Question: I need to create a chart using D3.jswith the following layout

As you can see, my is any difficulty in placing the labels properly aligned (the left and right corners of the bars respectively)
As far as I could get ...
'''
var cxNext, data, height, labelScale, margin, parentHeight, parentWidth, percentScale, svg, width, xScale;
parentWidth = document.body.clientWidth;
parentHeight = document.body.clientHeight;
margin = {
top: 0,
right: 0,
bottom: 0,
left: 0
};
width = parentWidth - margin.left - margin.right;
height = 700 - margin.top - margin.bottom;
data = [{
label: "PRODUCT 1",
percent: 0.5
}, {
label: "PRODUCT 2",
percent: 0.5
}];
xScale = d3.scale.linear().range([0, width]).domain([0, 100]);
labelScale = d3.scale.ordinal().domain(data.map(function(p) {
return p.label;
})).rangeRoundBands([0, width]);
cxNext = 0;
data.forEach(function(d) {
d.cx = cxNext;
return cxNext = xScale(d.percent * 100);
});
percentScale = d3.scale.ordinal().domain(data.map(function(d) {
return d.percent * 100 + "%";
})).rangeRoundBands([0, width]);
svg = d3.select("#chart").append("svg").attr({
width: width + margin.left + margin.right,
height: height + margin.top + margin.bottom
});
svg.selectAll(".bar").data(data).enter().append("rect").attr({
"class": "bar",
width: function(d) {
return xScale(d.percent * 100);
},
height: height,
x: function(d) {
return d.cx;
},
y: function(d) {
return 0;
},
fill: function(d, i) {
return "rgb(0, " + ((i + 10) * 15) + ", 0)";
}
});
svg.append("g").attr("class", "x axis").attr("transform", "translate(0," + (height - 40) + ")").call(d3.svg.axis().scale(labelScale));
/*
svg.append("g")
.attr("class", "x axis percent")
.attr("transform", "translate(0," + (height-65) + ")")
.call d3.svg.axis().scale(percentScale)
*/
'''
'''
.bar:hover { fill: green; }
.axis {
font: 12px sans-serif;
fill: white;
font-weight: bold;
}
.percent { font: 20px sans-serif; }
.axis path, .axis line { fill: none; }
'''
'''
<script src="https://cdnjs.cloudflare.com/ajax/libs/d3/3.4.11/d3.min.js"></script>
<div id="chart"></div>
'''
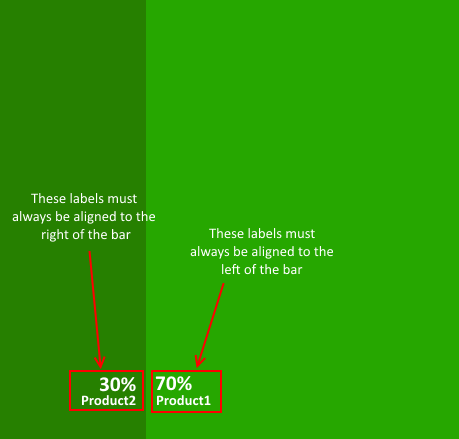
Answer: If you have exactly two bars, it's easy -- all you need to do is set the coordinates and text anchor depending on whether it's the first or second label:
'''
svg.selectAll("text").data(data).enter().append("text").attr({
x: function(d, i) {
return i == 1 ? d.cx + 10 : xScale(d.percent * 100) - 10;
},
"text-anchor": function(d, i) {
return i == 1 ? "start" : "end";
},
y: height - 10
}).text(function(d) { return d.label ; });
'''
Complete demo <URL>.